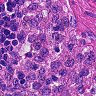
Metastatic tissue present: no